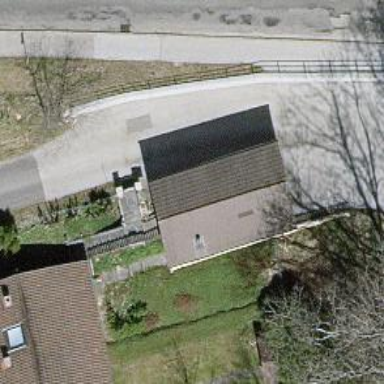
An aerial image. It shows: Garage building.